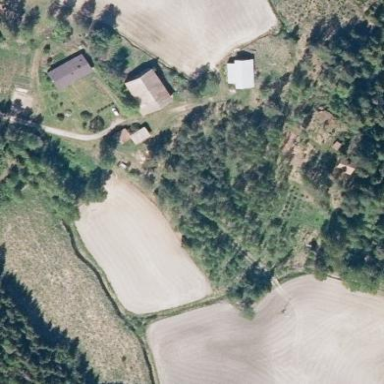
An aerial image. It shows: Farmyard area.